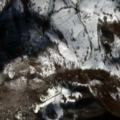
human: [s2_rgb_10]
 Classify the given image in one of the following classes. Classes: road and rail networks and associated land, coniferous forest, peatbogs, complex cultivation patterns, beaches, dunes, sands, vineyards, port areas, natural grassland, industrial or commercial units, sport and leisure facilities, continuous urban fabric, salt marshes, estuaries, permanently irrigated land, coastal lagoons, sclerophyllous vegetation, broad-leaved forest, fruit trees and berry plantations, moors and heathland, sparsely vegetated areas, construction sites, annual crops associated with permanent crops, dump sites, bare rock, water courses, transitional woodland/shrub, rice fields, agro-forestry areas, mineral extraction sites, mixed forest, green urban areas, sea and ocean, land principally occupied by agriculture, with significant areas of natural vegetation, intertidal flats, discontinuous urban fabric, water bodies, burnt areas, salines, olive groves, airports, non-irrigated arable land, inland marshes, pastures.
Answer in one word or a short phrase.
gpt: pastures, land principally occupied by agriculture, with significant areas of natural vegetation, broad-leaved forest, transitional woodland/shrub